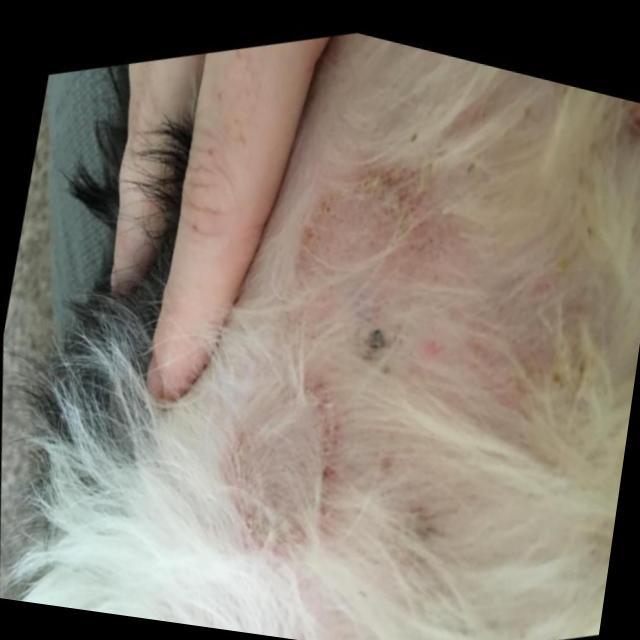
Canine ringworm (Dermatophytosis) — fungal infection caused by Microsporum or Trichophyton. Presents with circular alopecia, scaling, crusting, and broken hairs.